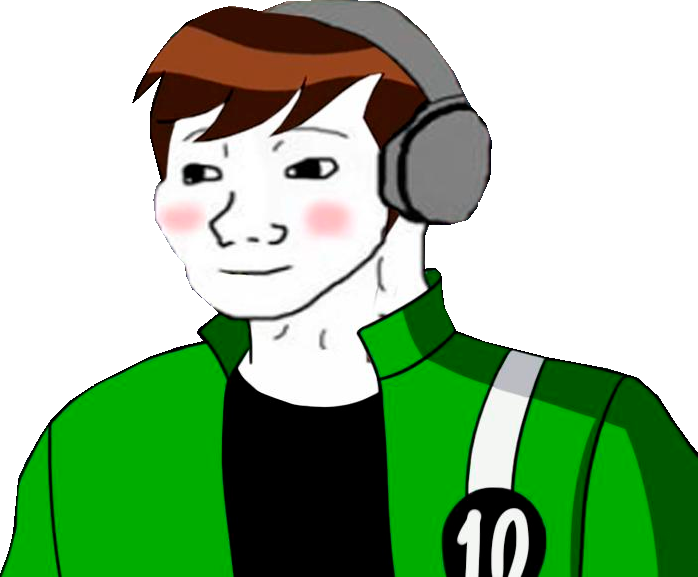
Label: 5_Bloomer